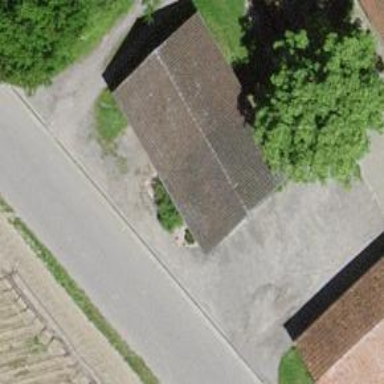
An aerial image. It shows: Garage building.